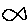
Label: fish